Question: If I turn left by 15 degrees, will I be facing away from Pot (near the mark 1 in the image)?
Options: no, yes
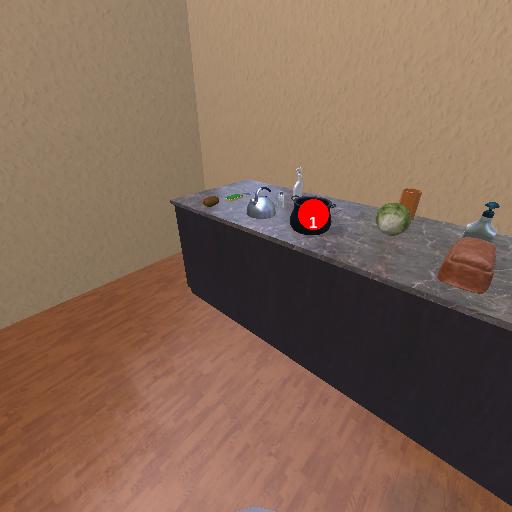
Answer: no